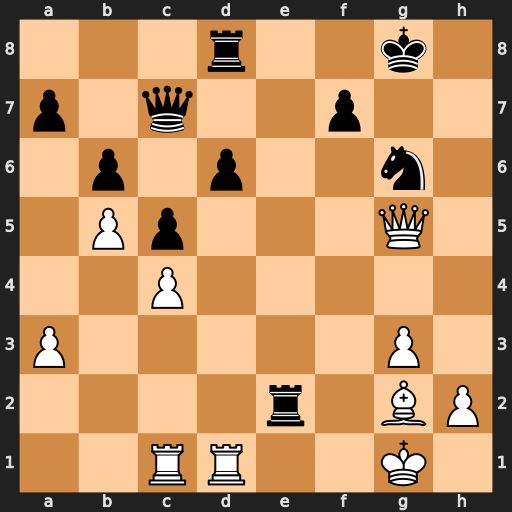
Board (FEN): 3r2k1/p1q2p2/1p1p2n1/1Pp3Q1/2P5/P5P1/4r1BP/2RR2K1
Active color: w
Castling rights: -
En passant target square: -
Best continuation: Bd5 Kg7 Rf1